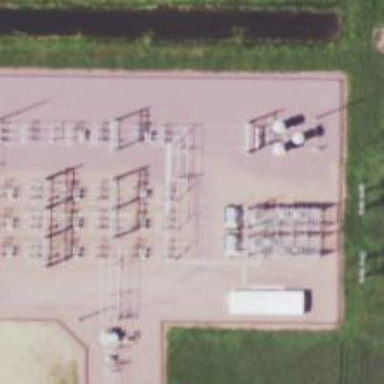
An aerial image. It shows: Switch used for power control.